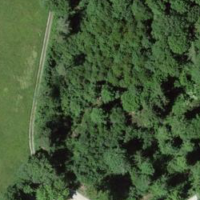
EUNIS habitat code: 41
Species observed at this site:
Cardamine pratensis